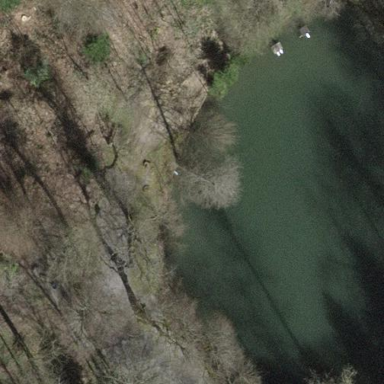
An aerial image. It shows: Pond with natural water.